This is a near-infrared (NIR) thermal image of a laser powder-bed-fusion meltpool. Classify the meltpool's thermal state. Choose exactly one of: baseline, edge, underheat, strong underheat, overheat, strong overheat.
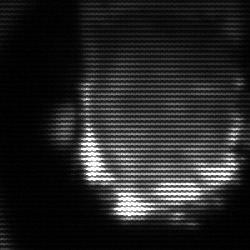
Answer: baseline